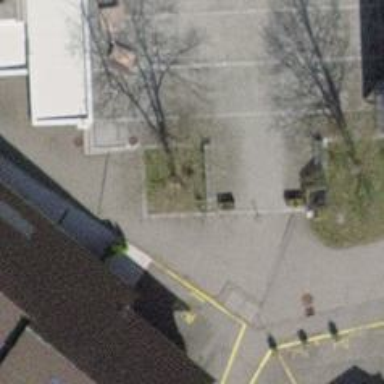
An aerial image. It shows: Bench for seating.